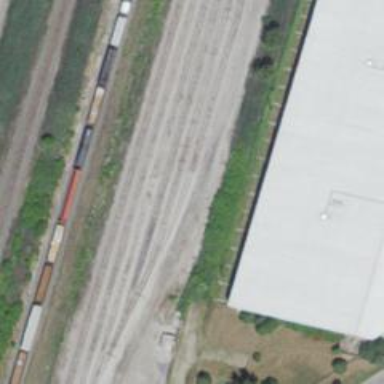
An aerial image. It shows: Railway yard in service.